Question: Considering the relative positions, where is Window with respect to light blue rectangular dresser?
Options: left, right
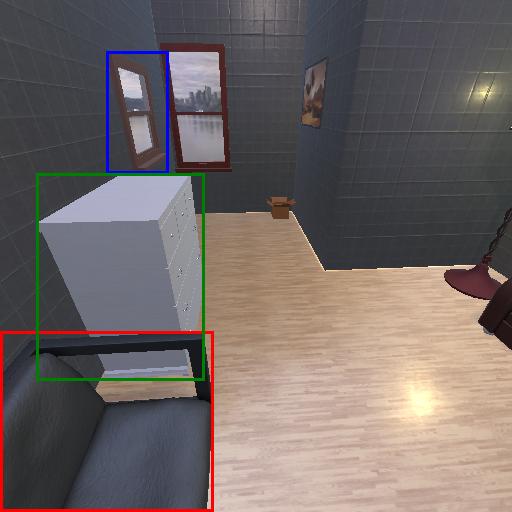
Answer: left